Field crop: maize
Growth stage: 2
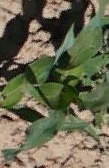
Species: maize